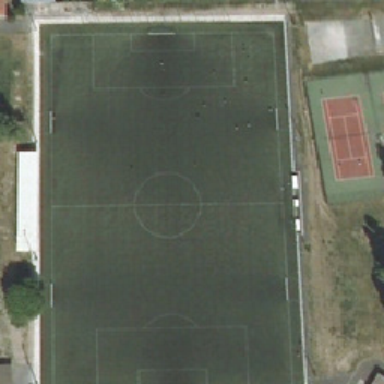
The soccer ground is near some green trees and tennis courts .